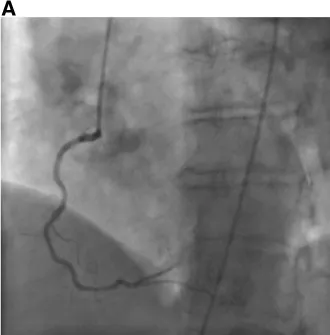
(A) Absence of CAD prior to the procedure.
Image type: radiology (x_ray)